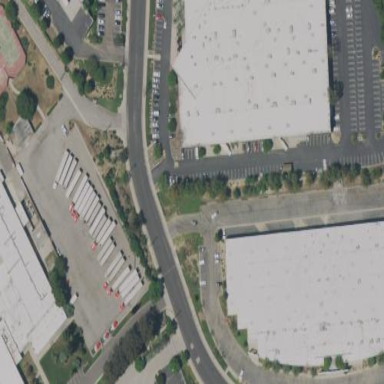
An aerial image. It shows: Warehouse building.